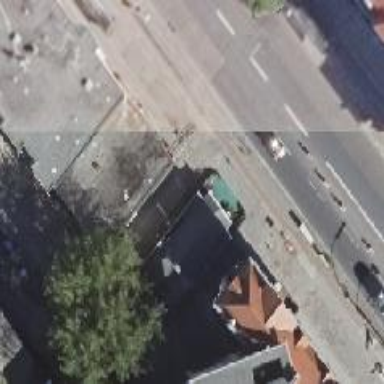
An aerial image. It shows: Restaurant.